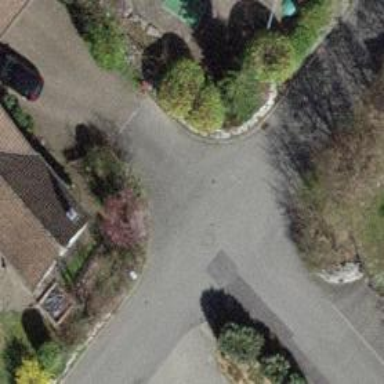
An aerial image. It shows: Residential road.